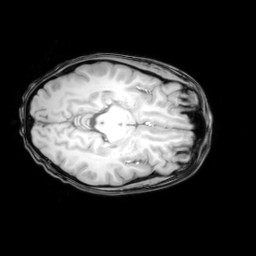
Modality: T1w
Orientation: axial
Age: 22
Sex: female
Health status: healthy
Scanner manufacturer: philips
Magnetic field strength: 3 T
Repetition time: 0.012 s
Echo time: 0.0037 s